Question: So I'm in the midst of updating my Web Browser app for iOS devices, from the ground up, and I'm trying to implement some more features. One feature that seems to be really popular now, that I have been getting a lot of requests for, is the combination of a Google Search bar and a URL bar in one, like that of the Chrome application. Below is a screenshot of the Google Chrome app, and as you can see, they've made it so you can either enter in a search query like "apple ipad" and it will return a Google search page of 'Apple iPad', or you can enter in a URL "<URL>" and it will load that URL.

I have looked all over the internet, but all I could find were tutorials on how to Search Google with value of the UITextField. I have a feeling that the best way to do this is to probably make a 'check'. Like the entered value contains 'http://' 'www.' '.com' or no spaces, then load it as a URL, not then load it in a Google Search page, and then have the webview load up the Google Search page.
If anybody could show me to the right direction, that would be great, or even supplying me with some code would be even greater. :)
Thanks! If anyone needs part of the code, just ask.
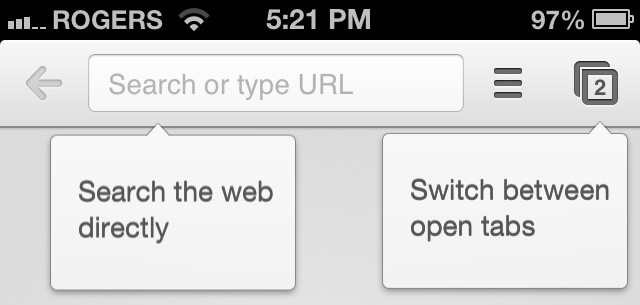
Answer: I have quickly coded up a class and uploaded it to my github account that you can use which is located <URL>
I have also made a quick video on how to use this class which can be seen <URL>
Hope this helps.